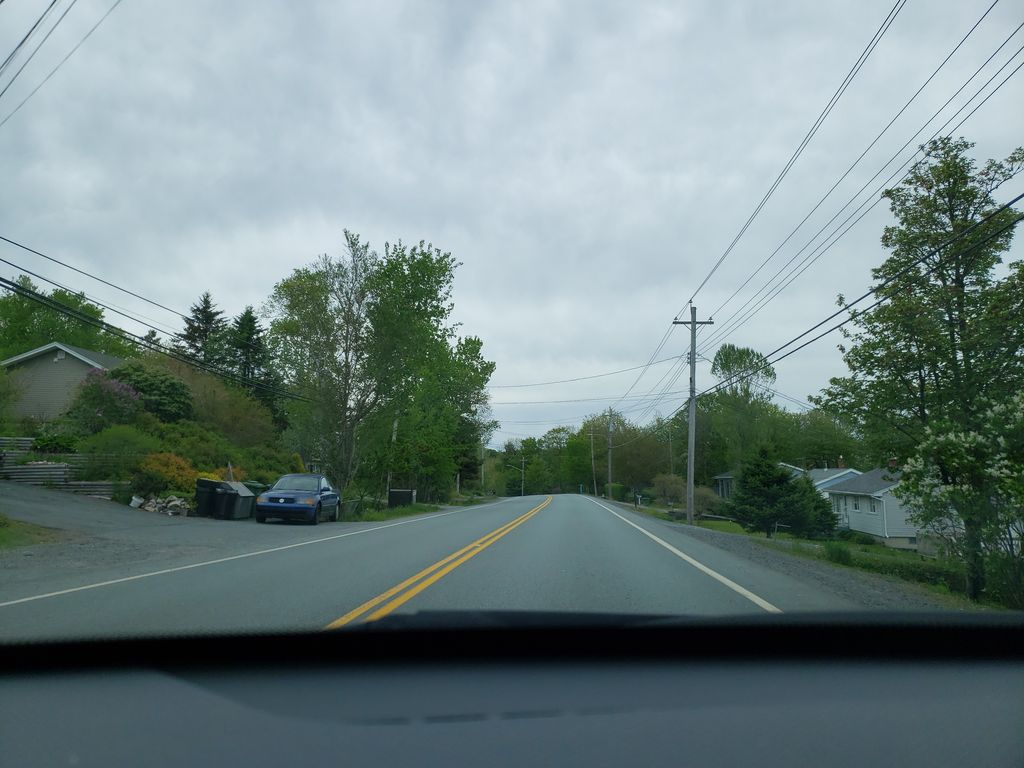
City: halifax